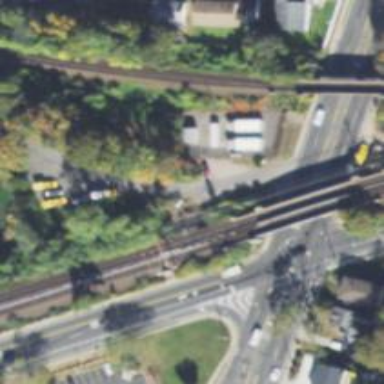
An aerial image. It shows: Railway bridge with electrified rail tracks.